Question: I created an a program using python's turtle graphics that simulates tree growth in a forest. There's 3 tree patterns that are randomly chosen, and their starting coordinates and angles are randomly chosen as well. I chose some cool looking tree patterns, but the problem I'm having is that many of the trees are overlapping, so instead of looking like a forest of trees, it looks like a bad 5 year old's painting.
Is there a way to make this overlapping common? When you look at a forest, some trees and their leaves do overlap, but it definitely doesn't look like this:

Since there's a lot of randomization involved, I wasn't sure how to deal with this.
Here's my code:
'''
import turtle
import random
stack = []
#max_it = maximum iterations, word = starting axiom such as 'F', proc_rules are the rules that
#change the elements of word if it's key is found in dictionary notation, x and y are the
#coordinates, and turn is the starting angle
def createWord(max_it, word, proc_rules, x, y, turn):
turtle.up()
turtle.home()
turtle.goto(x, y)
turtle.right(turn)
turtle.down()
t = 0
while t < max_it:
word = rewrite(word, proc_rules)
drawit(word, 5, 20)
t = t+1
def rewrite(word, proc_rules):
#rewrite changes the word at each iteration depending on proc_rules
wordList = list(word)
for i in range(len(wordList)):
curChar = wordList[i]
if curChar in proc_rules:
wordList[i] = proc_rules[curChar]
return "".join(wordList)
def drawit(newWord, d, angle):
#drawit 'draws' the words
newWordLs = list(newWord)
for i in range(len(newWordLs)):
cur_Char = newWordLs[i]
if cur_Char == 'F':
turtle.forward(d)
elif cur_Char == '+':
turtle.right(angle)
elif cur_Char == '-':
turtle.left(angle)
elif cur_Char == '[':
state_push()
elif cur_Char == ']':
state_pop()
def state_push():
global stack
stack.append((turtle.position(), turtle.heading()))
def state_pop():
global stack
position, heading = stack.pop()
turtle.up()
turtle.goto(position)
turtle.setheading(heading)
turtle.down()
def randomStart():
#x can be anywhere from -300 to 300, all across the canvas
x = random.randint(-300, 300)
#these are trees, so we need to constrain the 'root' of each
# to a fairly narrow range from -320 to -280
y = random.randint(-320, -280)
#heading (the angle of the 'stalk') will be constrained
#from -80 to -100 (10 degrees either side of straight up)
heading = random.randint(-100, -80)
return ((x, y), heading)
def main():
#define the list for rule sets.
#each set is iteration range [i_range], the axiom and the rule for making a tree.
#the randomizer will select one of these for building.
rule_sets = []
rule_sets.append(((3, 5), 'F', {'F':'F[+F][-F]F'}))
rule_sets.append(((4, 6), 'B', {'B':'F[-B][+ B]', 'F':'FF'}))
rule_sets.append(((2, 4), 'F', {'F':'FF+[+F-F-F]-[-F+F+F]'}))
#define the number of trees to build
tree_count = 50
#speed up the turtle
turtle.tracer(10, 0)
#for each tree...
for x in range(tree_count):
#pick a random number between 0 and the length
#of the rule set -1 - this results in selecting
#a result randomly from the list of possible rules.
rand_i = random.randint(0, len(rule_sets) - 1)
selected_ruleset = rule_sets[rand_i]
#unpack the tuple stored for this ruleset
i_range, word, rule = selected_ruleset
#pick a random number inside the given iteration_range to be the
#iteration length for this command list.
low, high = i_range
i = random.randint(low, high)
#get a random starting location and heading for the tree
start_position, start_heading = randomStart()
#unpack the x & y coordinates from the position
start_x, start_y = start_position
#build the current tree
createWord(i, word, rule, start_x, start_y, start_heading)
if __name__ == '__main__': main()
'''
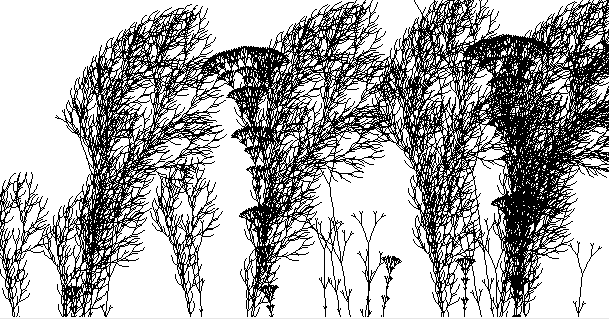
Answer: I think the problem lies more in the regularity of features among the trees themselves, rather than their placement per se.
A possible solution would be to add mutations. For a global control of "stunted growth", you could suppress say 5% of the production applications. This should give sparser trees that follow the model more loosely.
For finer control, you can suppress each production with a different weight.
Check out <URL> section 1.7 Stochastic L-systems for more. They use probability to select among several variants of single rule.